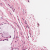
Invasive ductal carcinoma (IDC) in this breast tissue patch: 0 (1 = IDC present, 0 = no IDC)